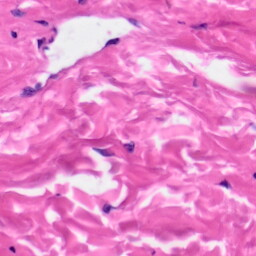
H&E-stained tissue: Skin